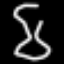
Label: hourglass